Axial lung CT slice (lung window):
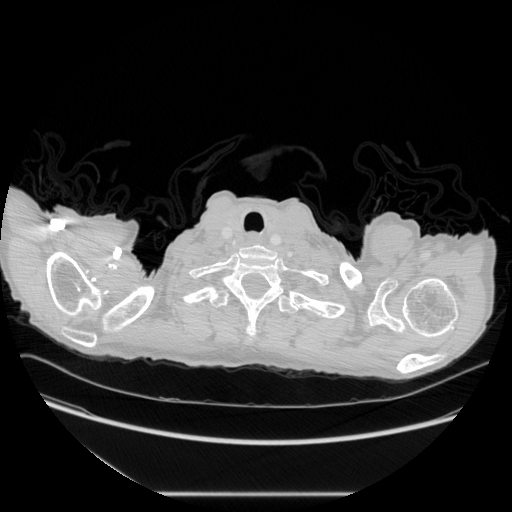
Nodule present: no